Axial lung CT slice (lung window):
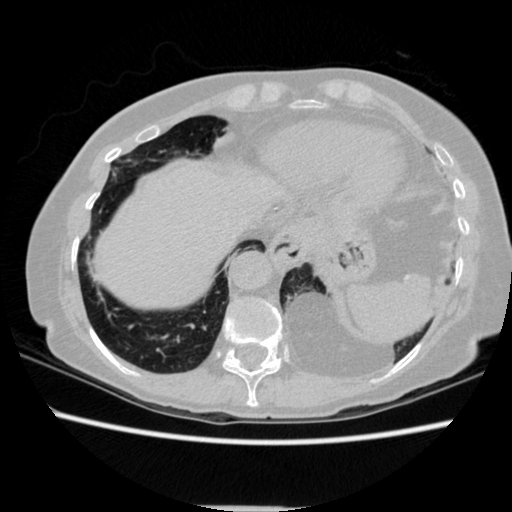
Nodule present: no